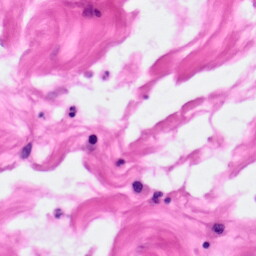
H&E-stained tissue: Pancreatic